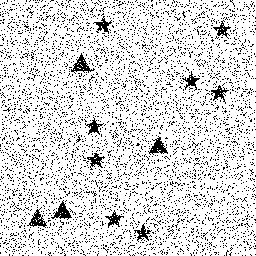
Squares: 0
Triangles: 4
Stars: 8
Total shapes: 12